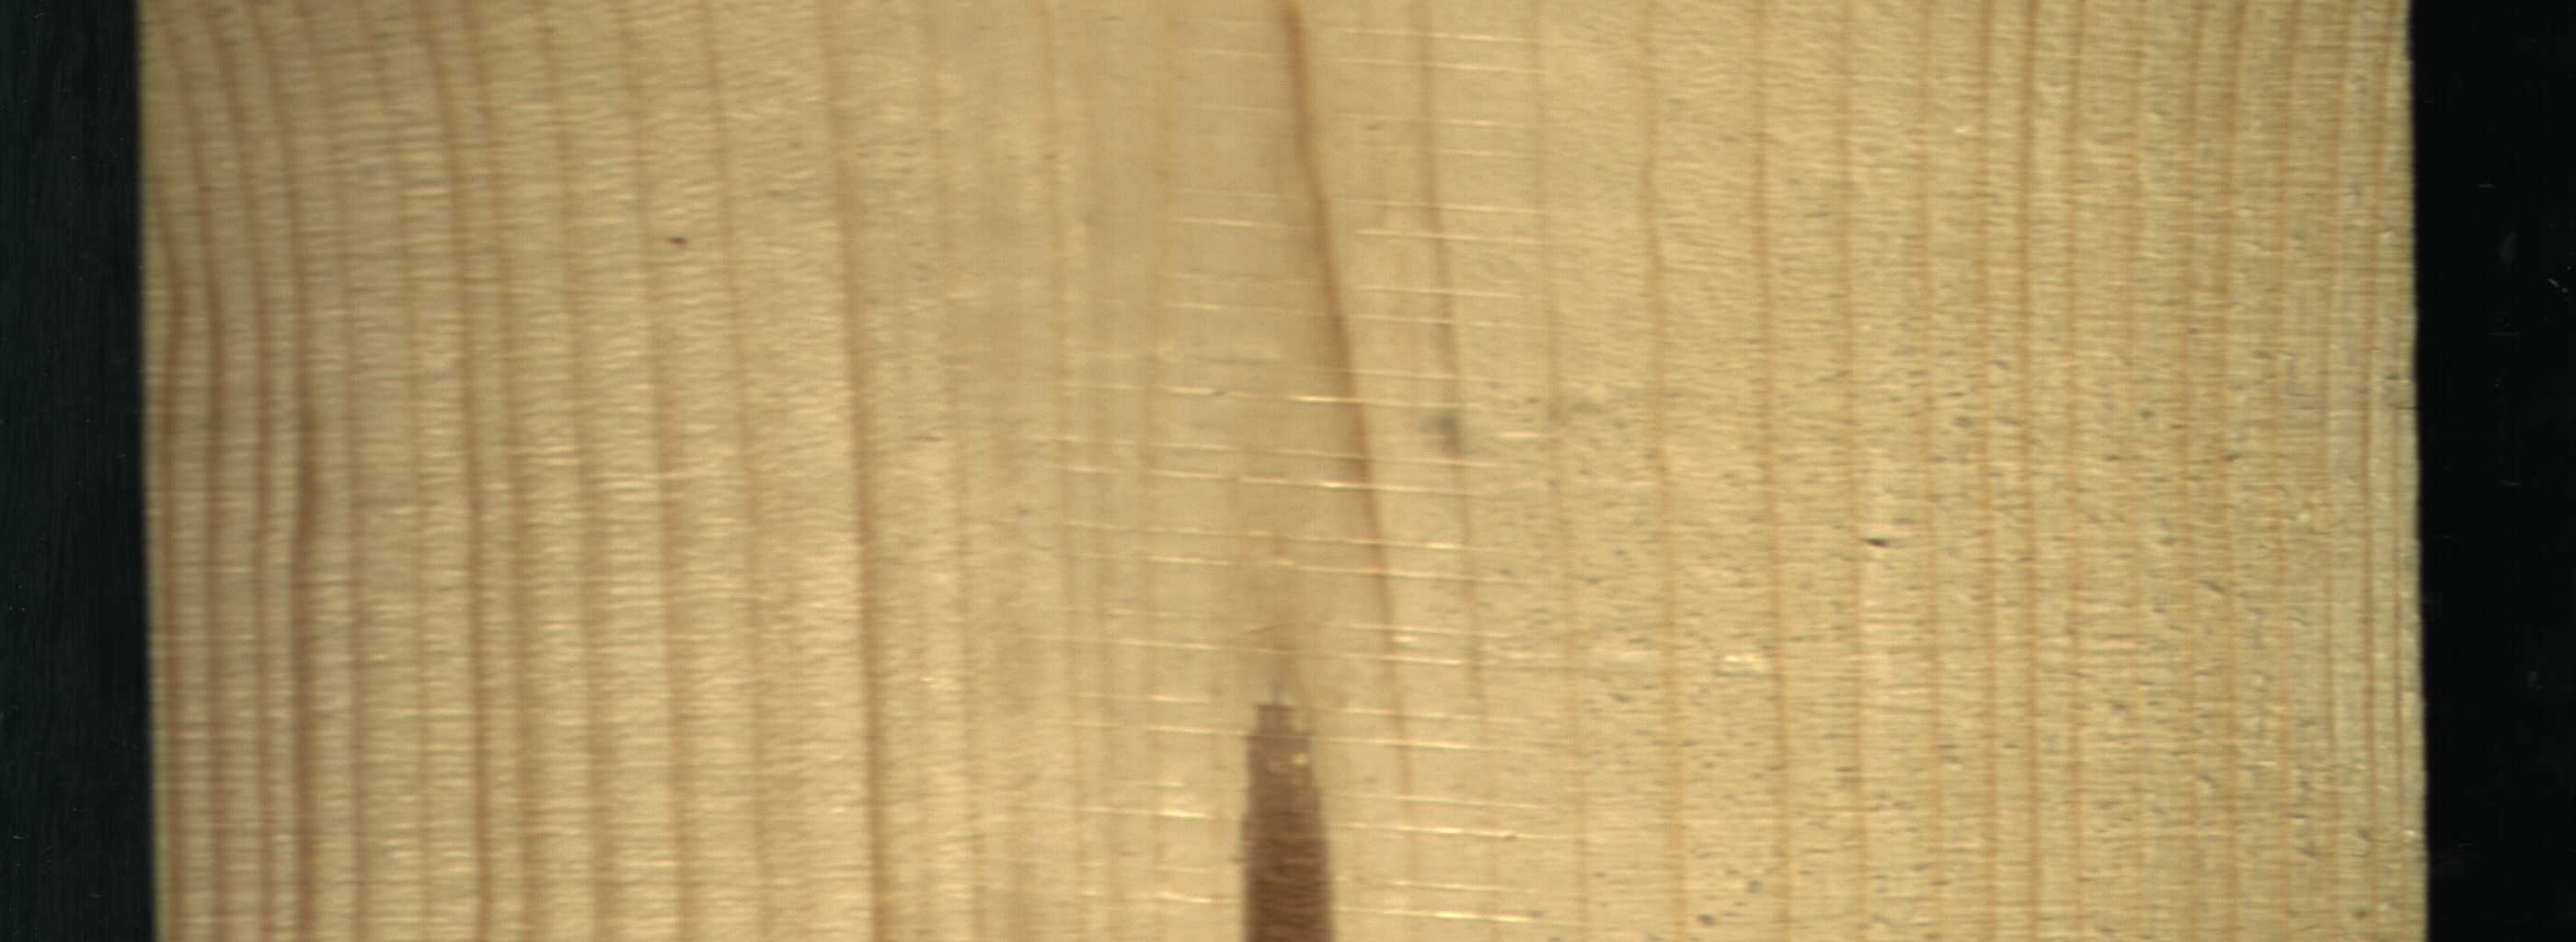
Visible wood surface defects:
Marrow